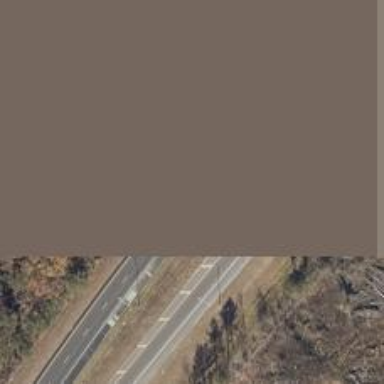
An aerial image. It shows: Asphalt motorway.